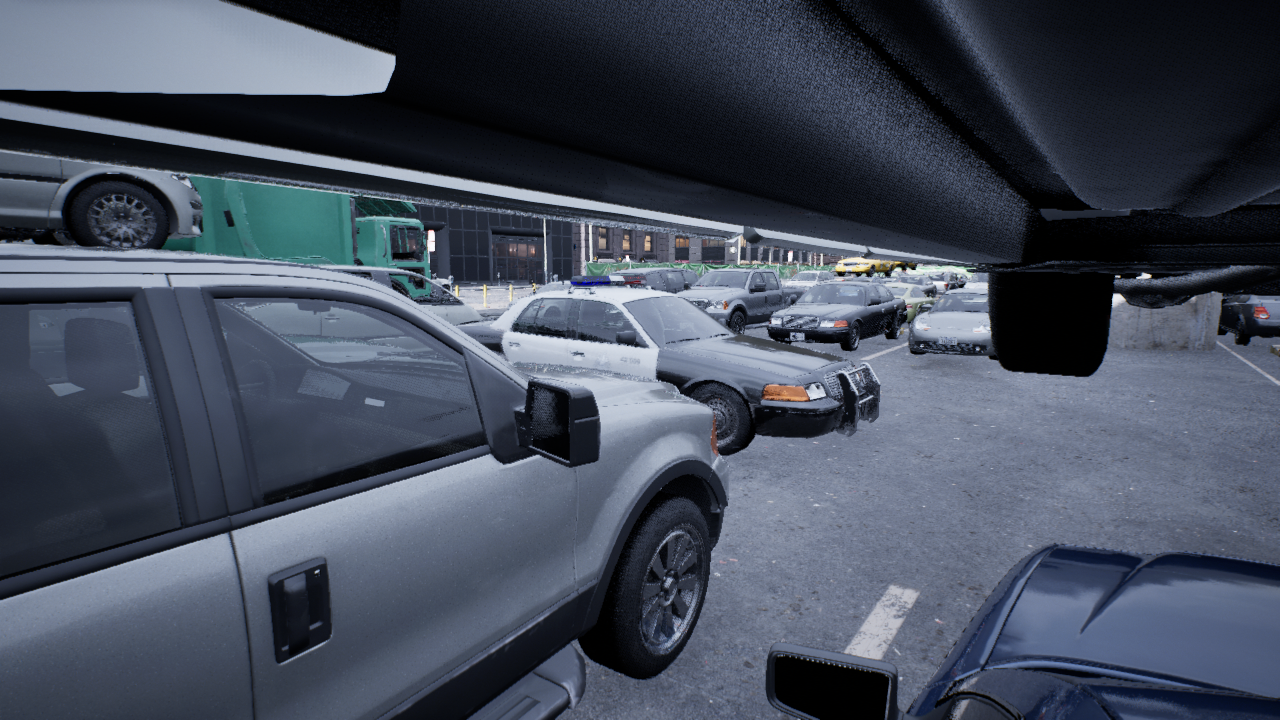
Venue: arterial
Lighting: overcast
Vehicle rig: sedan